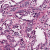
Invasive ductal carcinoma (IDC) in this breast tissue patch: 0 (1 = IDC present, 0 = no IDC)